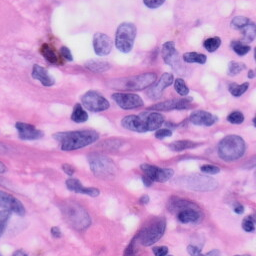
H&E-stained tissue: Skin